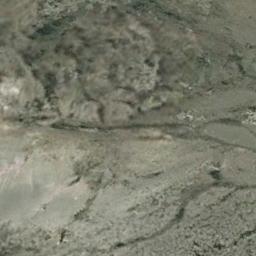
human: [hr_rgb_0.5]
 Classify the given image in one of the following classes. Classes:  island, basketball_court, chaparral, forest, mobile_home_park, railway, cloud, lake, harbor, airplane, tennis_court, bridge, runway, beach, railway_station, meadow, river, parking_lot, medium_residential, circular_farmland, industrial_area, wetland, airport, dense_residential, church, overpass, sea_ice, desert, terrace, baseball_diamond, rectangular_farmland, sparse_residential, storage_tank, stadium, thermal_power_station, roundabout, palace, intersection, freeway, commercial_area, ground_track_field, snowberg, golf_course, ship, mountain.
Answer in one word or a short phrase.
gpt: desert